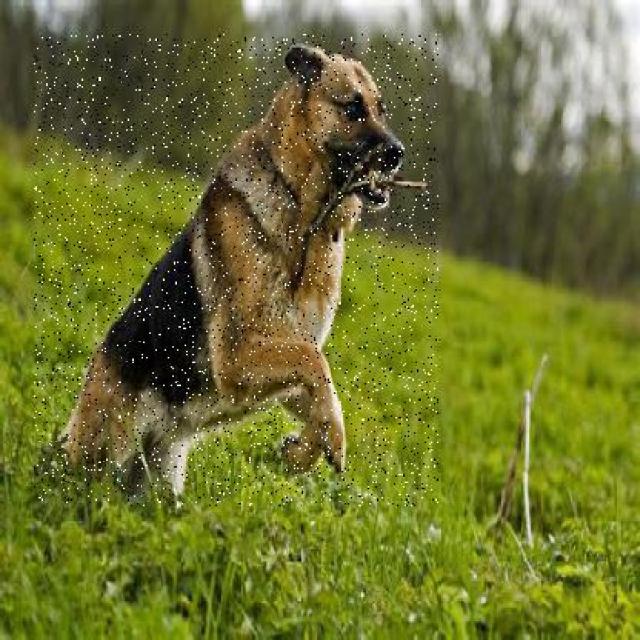
Healthy canine skin — no visible lesions, inflammation, or abnormalities. The skin and coat appear normal.